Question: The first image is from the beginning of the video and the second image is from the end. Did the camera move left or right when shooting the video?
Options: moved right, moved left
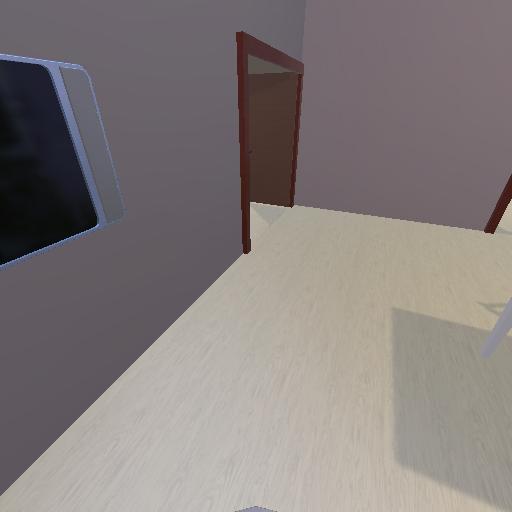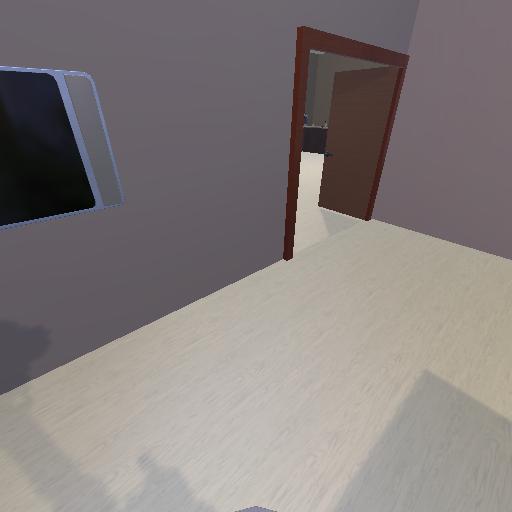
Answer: moved right